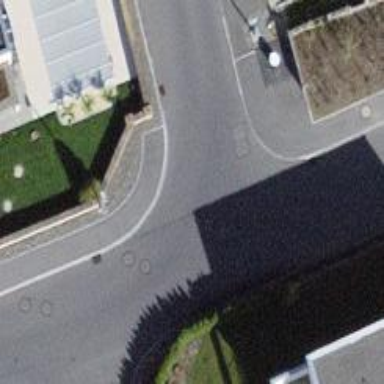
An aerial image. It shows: Kerb serving as barrier.